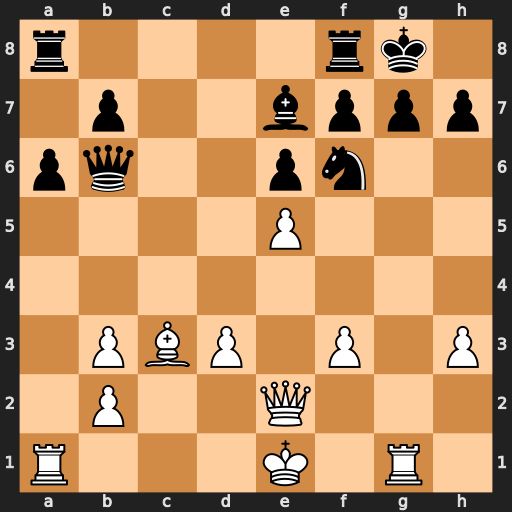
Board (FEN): r4rk1/1p2bppp/pq2pn2/4P3/8/1PBP1P1P/1P2Q3/R3K1R1
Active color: w
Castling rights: Q
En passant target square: -
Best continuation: Rxg7+ Kxg7 exf6+ Kh8 fxe7+